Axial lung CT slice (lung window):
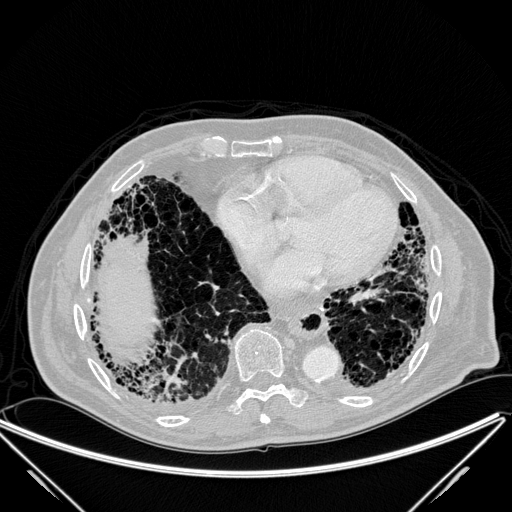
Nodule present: no